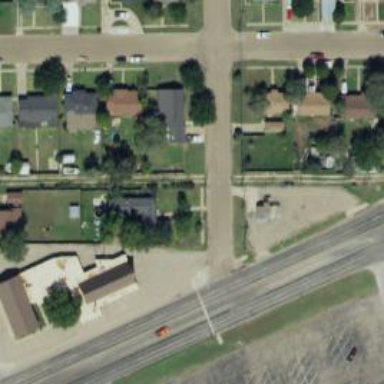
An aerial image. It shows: Alley classified as service road.